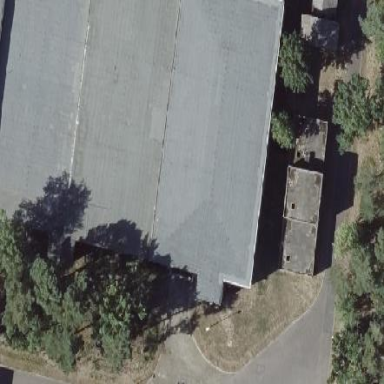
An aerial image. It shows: Government building with flat roof.